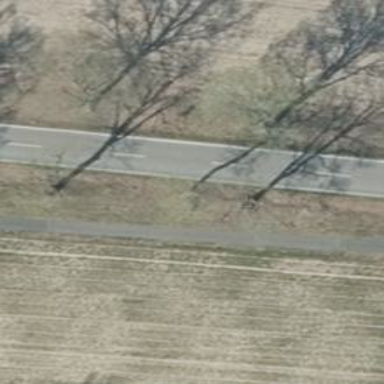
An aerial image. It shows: Row of trees in natural setting.